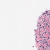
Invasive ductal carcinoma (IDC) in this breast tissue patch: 1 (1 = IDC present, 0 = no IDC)